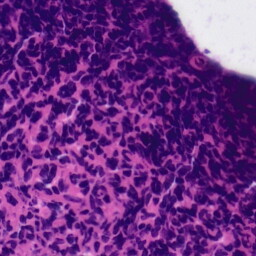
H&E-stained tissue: Tonsil